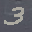
Label: 3